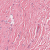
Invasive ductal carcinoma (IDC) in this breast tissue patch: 0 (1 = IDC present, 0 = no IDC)